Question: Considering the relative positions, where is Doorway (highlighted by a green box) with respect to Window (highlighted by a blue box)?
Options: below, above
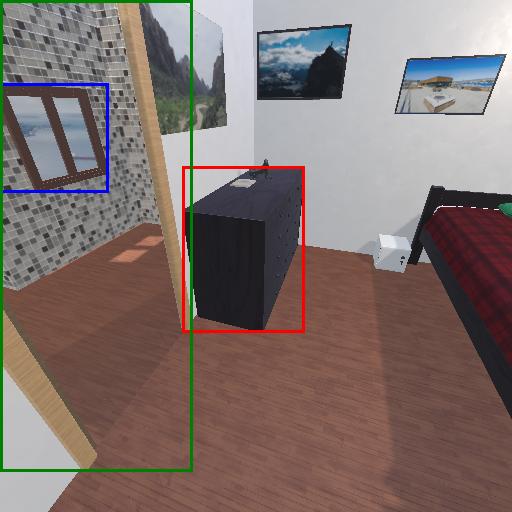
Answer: below